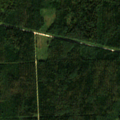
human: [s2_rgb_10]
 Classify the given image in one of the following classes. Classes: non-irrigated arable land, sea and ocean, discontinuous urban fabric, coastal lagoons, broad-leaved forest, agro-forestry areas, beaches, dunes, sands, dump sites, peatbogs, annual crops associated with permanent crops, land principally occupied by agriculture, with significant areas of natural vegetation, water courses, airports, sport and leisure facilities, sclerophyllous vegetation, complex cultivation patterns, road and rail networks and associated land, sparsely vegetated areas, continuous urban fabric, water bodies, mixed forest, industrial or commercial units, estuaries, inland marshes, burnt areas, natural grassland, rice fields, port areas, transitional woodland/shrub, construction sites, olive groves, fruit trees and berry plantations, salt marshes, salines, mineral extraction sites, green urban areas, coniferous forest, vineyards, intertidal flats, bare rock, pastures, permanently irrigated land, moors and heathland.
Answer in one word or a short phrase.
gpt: coniferous forest, mixed forest